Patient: sex F, age 63
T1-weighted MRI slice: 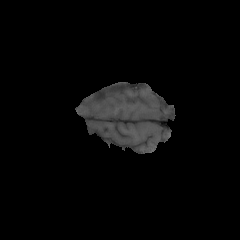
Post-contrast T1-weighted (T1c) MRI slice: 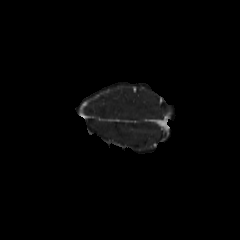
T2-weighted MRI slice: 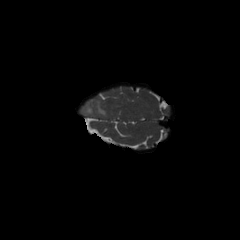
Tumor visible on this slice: yes
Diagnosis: Glioblastoma, IDH-wildtype
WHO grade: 4